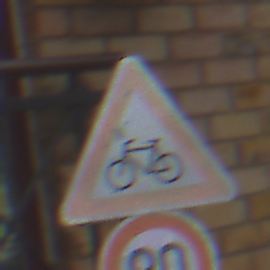
Verkehrszeichen: RadverkehrRechts
Zusatzzeichen unten: Geschwindigkeit90
Umgebung: Outdoor, Urban
Tageszeit: MorningAfternoon
Wetter: Overcast
Licht: Natural
Jahreszeit: NotSpecified
Kontrast: LowContrast